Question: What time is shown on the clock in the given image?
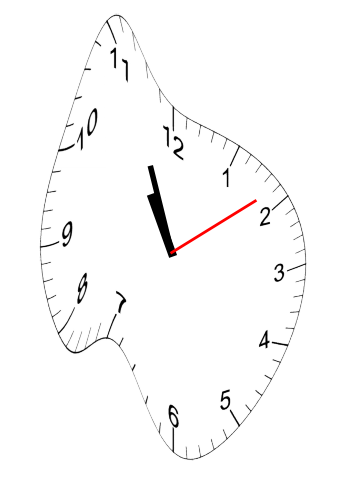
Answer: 10:56:09